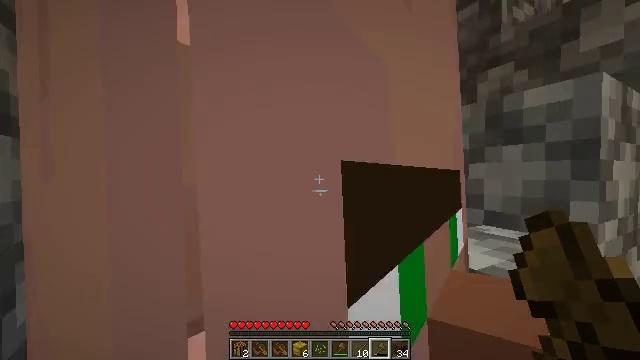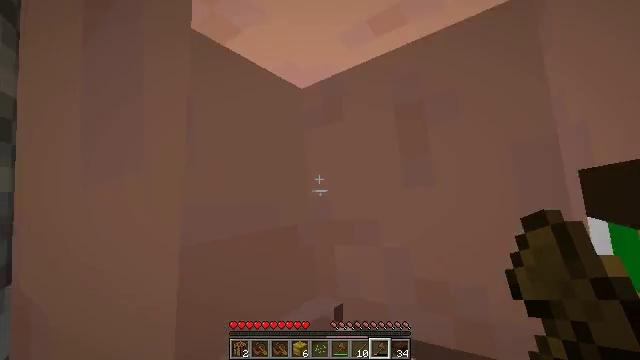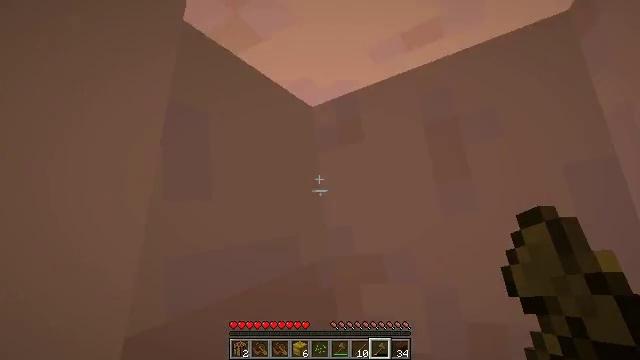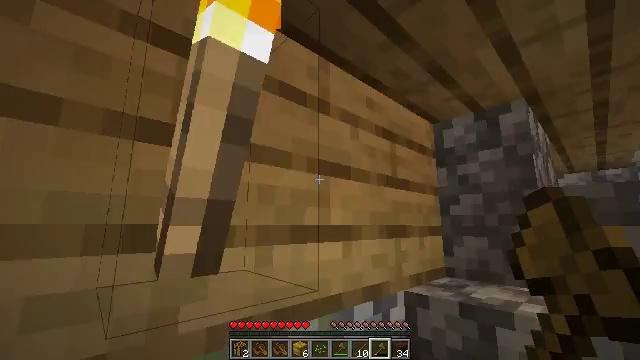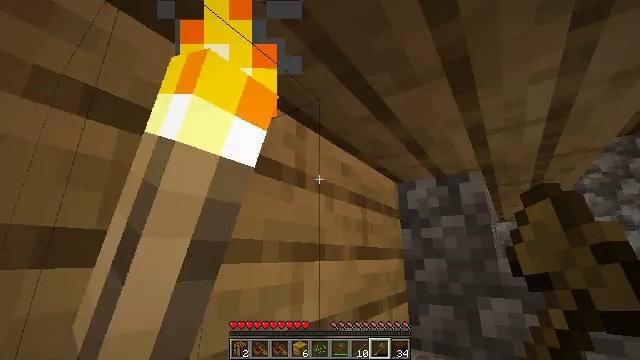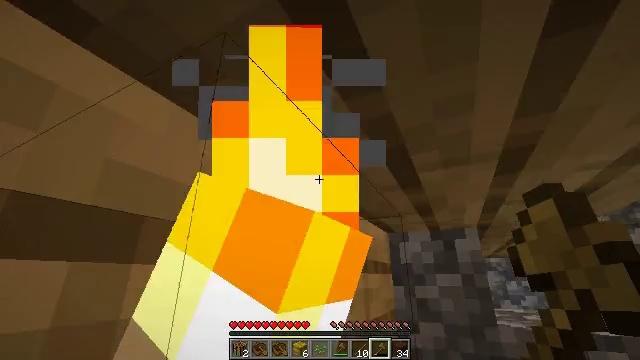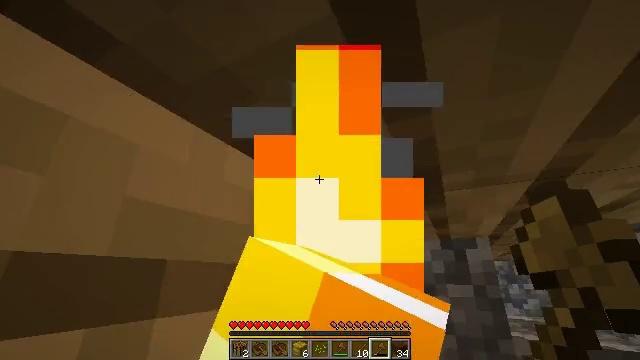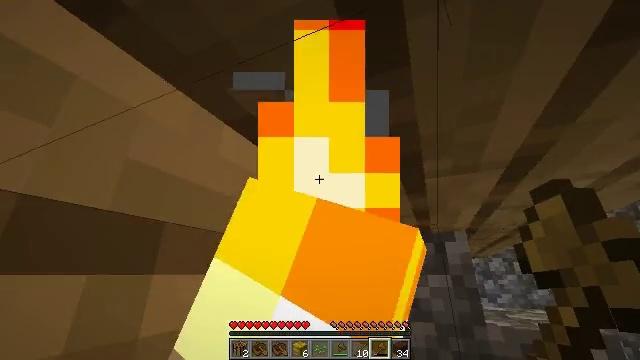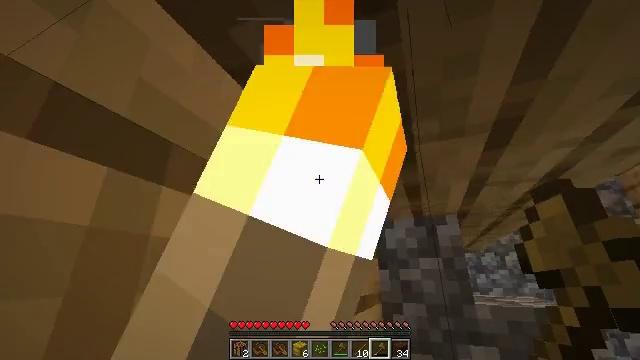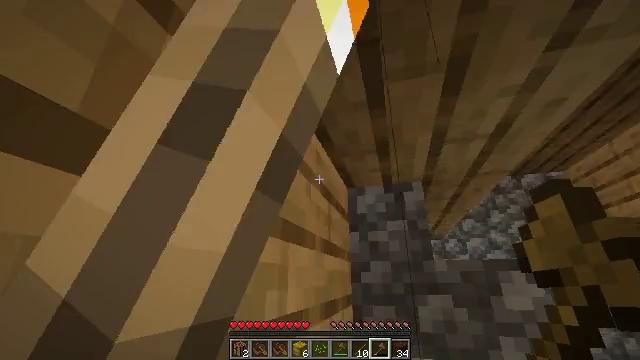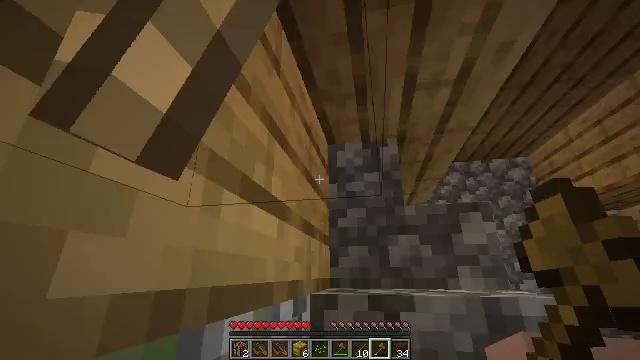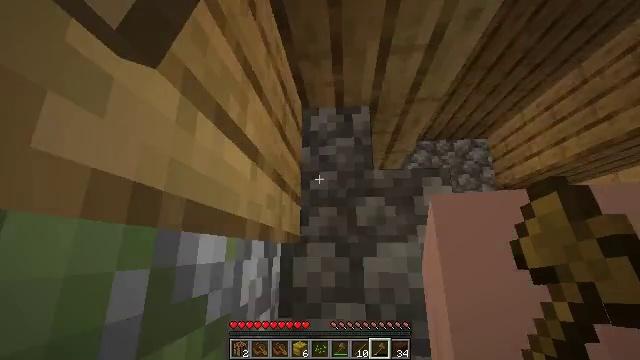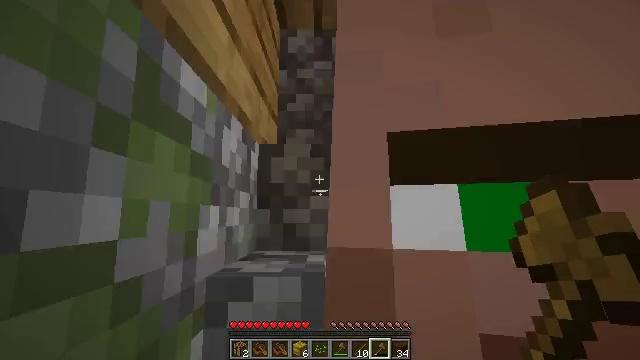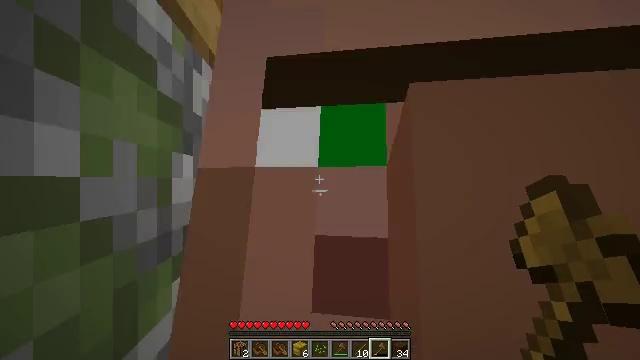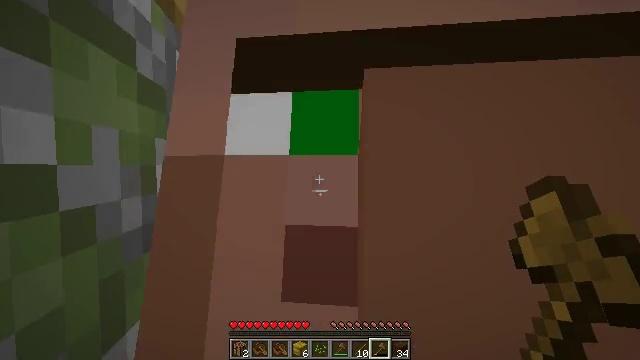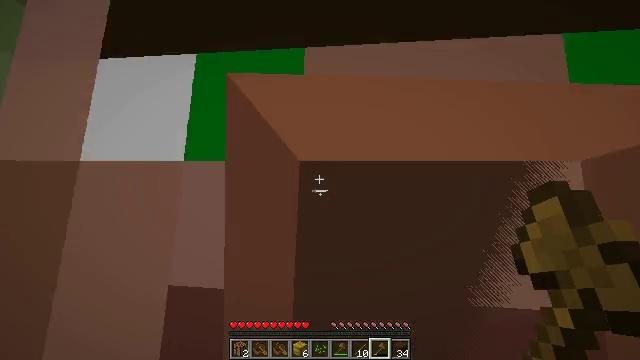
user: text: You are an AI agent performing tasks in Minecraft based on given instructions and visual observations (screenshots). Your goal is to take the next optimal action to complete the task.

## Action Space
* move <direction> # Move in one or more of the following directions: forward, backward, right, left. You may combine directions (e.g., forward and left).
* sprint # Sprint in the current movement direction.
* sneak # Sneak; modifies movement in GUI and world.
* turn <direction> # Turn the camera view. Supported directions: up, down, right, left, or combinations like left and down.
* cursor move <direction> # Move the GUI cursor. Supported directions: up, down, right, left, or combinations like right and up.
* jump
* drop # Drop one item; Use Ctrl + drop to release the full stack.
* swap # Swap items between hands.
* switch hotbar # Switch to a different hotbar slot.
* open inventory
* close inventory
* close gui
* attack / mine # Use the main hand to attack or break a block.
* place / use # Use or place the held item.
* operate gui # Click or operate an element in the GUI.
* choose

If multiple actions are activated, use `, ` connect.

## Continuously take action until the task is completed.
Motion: motion action
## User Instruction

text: Mine the white bed.
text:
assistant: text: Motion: move forward and move left, turn right and up
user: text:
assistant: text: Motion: move forward and move left, turn right and up, jump
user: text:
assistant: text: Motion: move forward and move left, turn right and up, jump
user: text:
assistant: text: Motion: move forward and move left, turn right and up, jump
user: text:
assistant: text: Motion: move forward and move left, turn right and up, jump
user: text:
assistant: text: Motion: move forward and move left
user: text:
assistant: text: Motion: move forward and move left, turn right
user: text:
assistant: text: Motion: move forward and move left, turn right
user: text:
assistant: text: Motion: move forward and move left, turn right
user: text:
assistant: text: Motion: move forward, turn right
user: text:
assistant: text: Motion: move forward, turn right and down
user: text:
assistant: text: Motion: move forward, turn right and down
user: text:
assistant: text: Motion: move forward, turn right and down
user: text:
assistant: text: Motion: move forward, turn right and down
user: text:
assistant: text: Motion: move forward
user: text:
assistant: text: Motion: move forward, turn down
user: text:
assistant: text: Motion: move forward, turn down
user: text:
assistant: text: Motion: no_op
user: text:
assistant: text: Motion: turn right and down
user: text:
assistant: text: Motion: no_op
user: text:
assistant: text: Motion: no_op
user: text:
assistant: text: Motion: turn up
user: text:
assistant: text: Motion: move right, turn left and up
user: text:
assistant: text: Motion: move right, turn left and up
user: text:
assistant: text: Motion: move right, turn left and up
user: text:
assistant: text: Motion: move right, turn left and up
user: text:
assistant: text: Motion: move back and move right, turn left and up
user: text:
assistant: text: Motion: move back and move right, turn left and up
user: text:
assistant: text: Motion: move back and move right, turn left and up
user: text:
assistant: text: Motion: move back and move right